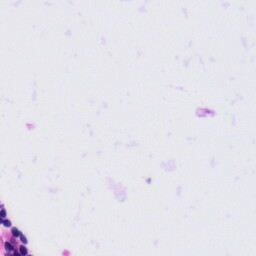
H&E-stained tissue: Tonsil